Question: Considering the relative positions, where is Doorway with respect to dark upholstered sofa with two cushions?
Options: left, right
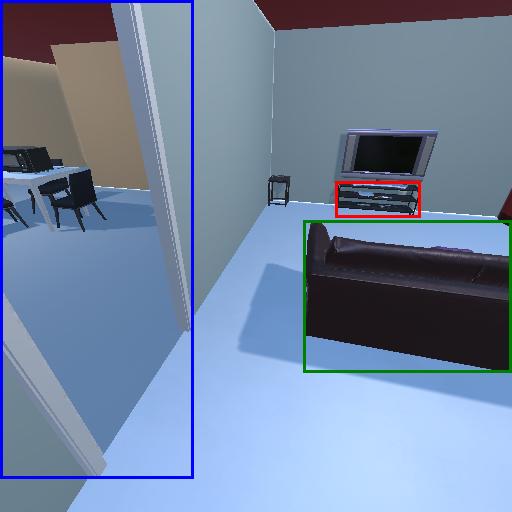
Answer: left